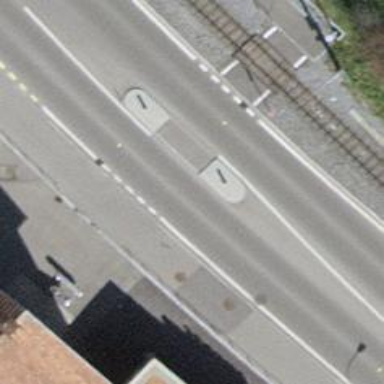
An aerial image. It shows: Asphalt footway with unmarked crossing and pedestrian island.